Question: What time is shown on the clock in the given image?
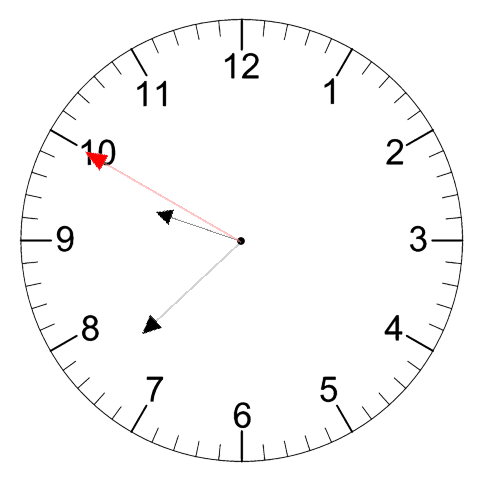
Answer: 09:37:50